Question: I have a sample managed object model depicted in the image below. What I would like to happen is this: When the object that is the value for the currency relationship in a Bar object is changed, to automatically have that same object be set as the currency relationship in all Foos that are related to that Bar through the foos relationship.

Am I right to understand that this can be done through KVO? My inclination was to start by adding this to the Foo.m:
'''
+ (NSSet *)keyPathsForValuesAffectingCurrency {
return [NSSet setWithObject:@"bar.currency"];
}
'''
but I can't figure out if this is right or how I would proceed further. Thanks for any advice.
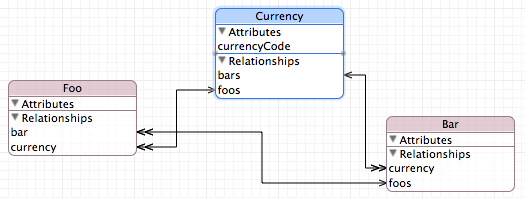
Answer: What you want to accomplish is certainly possible and KVO can take care of this. You would just have to implement a couple of things.
### 1. Register for observations of the key affecting your property
You can add your object as an observer when your object is awakening.
'''
- (void) awakeFromInsert {
[super awakeFromInsert];
[self addObserver:self forKeyPath:@"bar.currency" options:NSKeyValueObservingOptionNew context:nil];
}
// Repeat for awakeFromFetch
'''
Do note that this works in this case since this is a to-one relationship.
### 2. Take action when the notification is fired
Update the value of 'currency' when a notification for 'bar.currency' is fired
'''
- (void) observeValueForKeyPath:(NSString *)keyPath
ofObject:(id)object
change:(NSDictionary *)change
context:(void *)context
{
if( [keyPath isEqualToString:@"bar.currency"] ) {
[self setValue:[self valueForKeyPath:@"bar.currency"] forKey:@"currency"];
}
// The rest of your KVO logic ...
}
'''
## Alternative Approach
As you pointed out, this can also be done by implementing dependent keys
'''
+ (NSSet *)keyPathsForValuesAffectingCurrency {
return [NSSet setWithObject:@"bar.currency"];
}
'''
In this case, you'd instead have to observe '@"currency"'. In your 'observeValue...' method you'd have to check for this key instead. Finally, you'd have to set the value using 'setPrimitiveValue:forKey' as opposed to 'setValue:forKey:'. This is because the latter would cause a new notification and result in an endless loop.